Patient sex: M
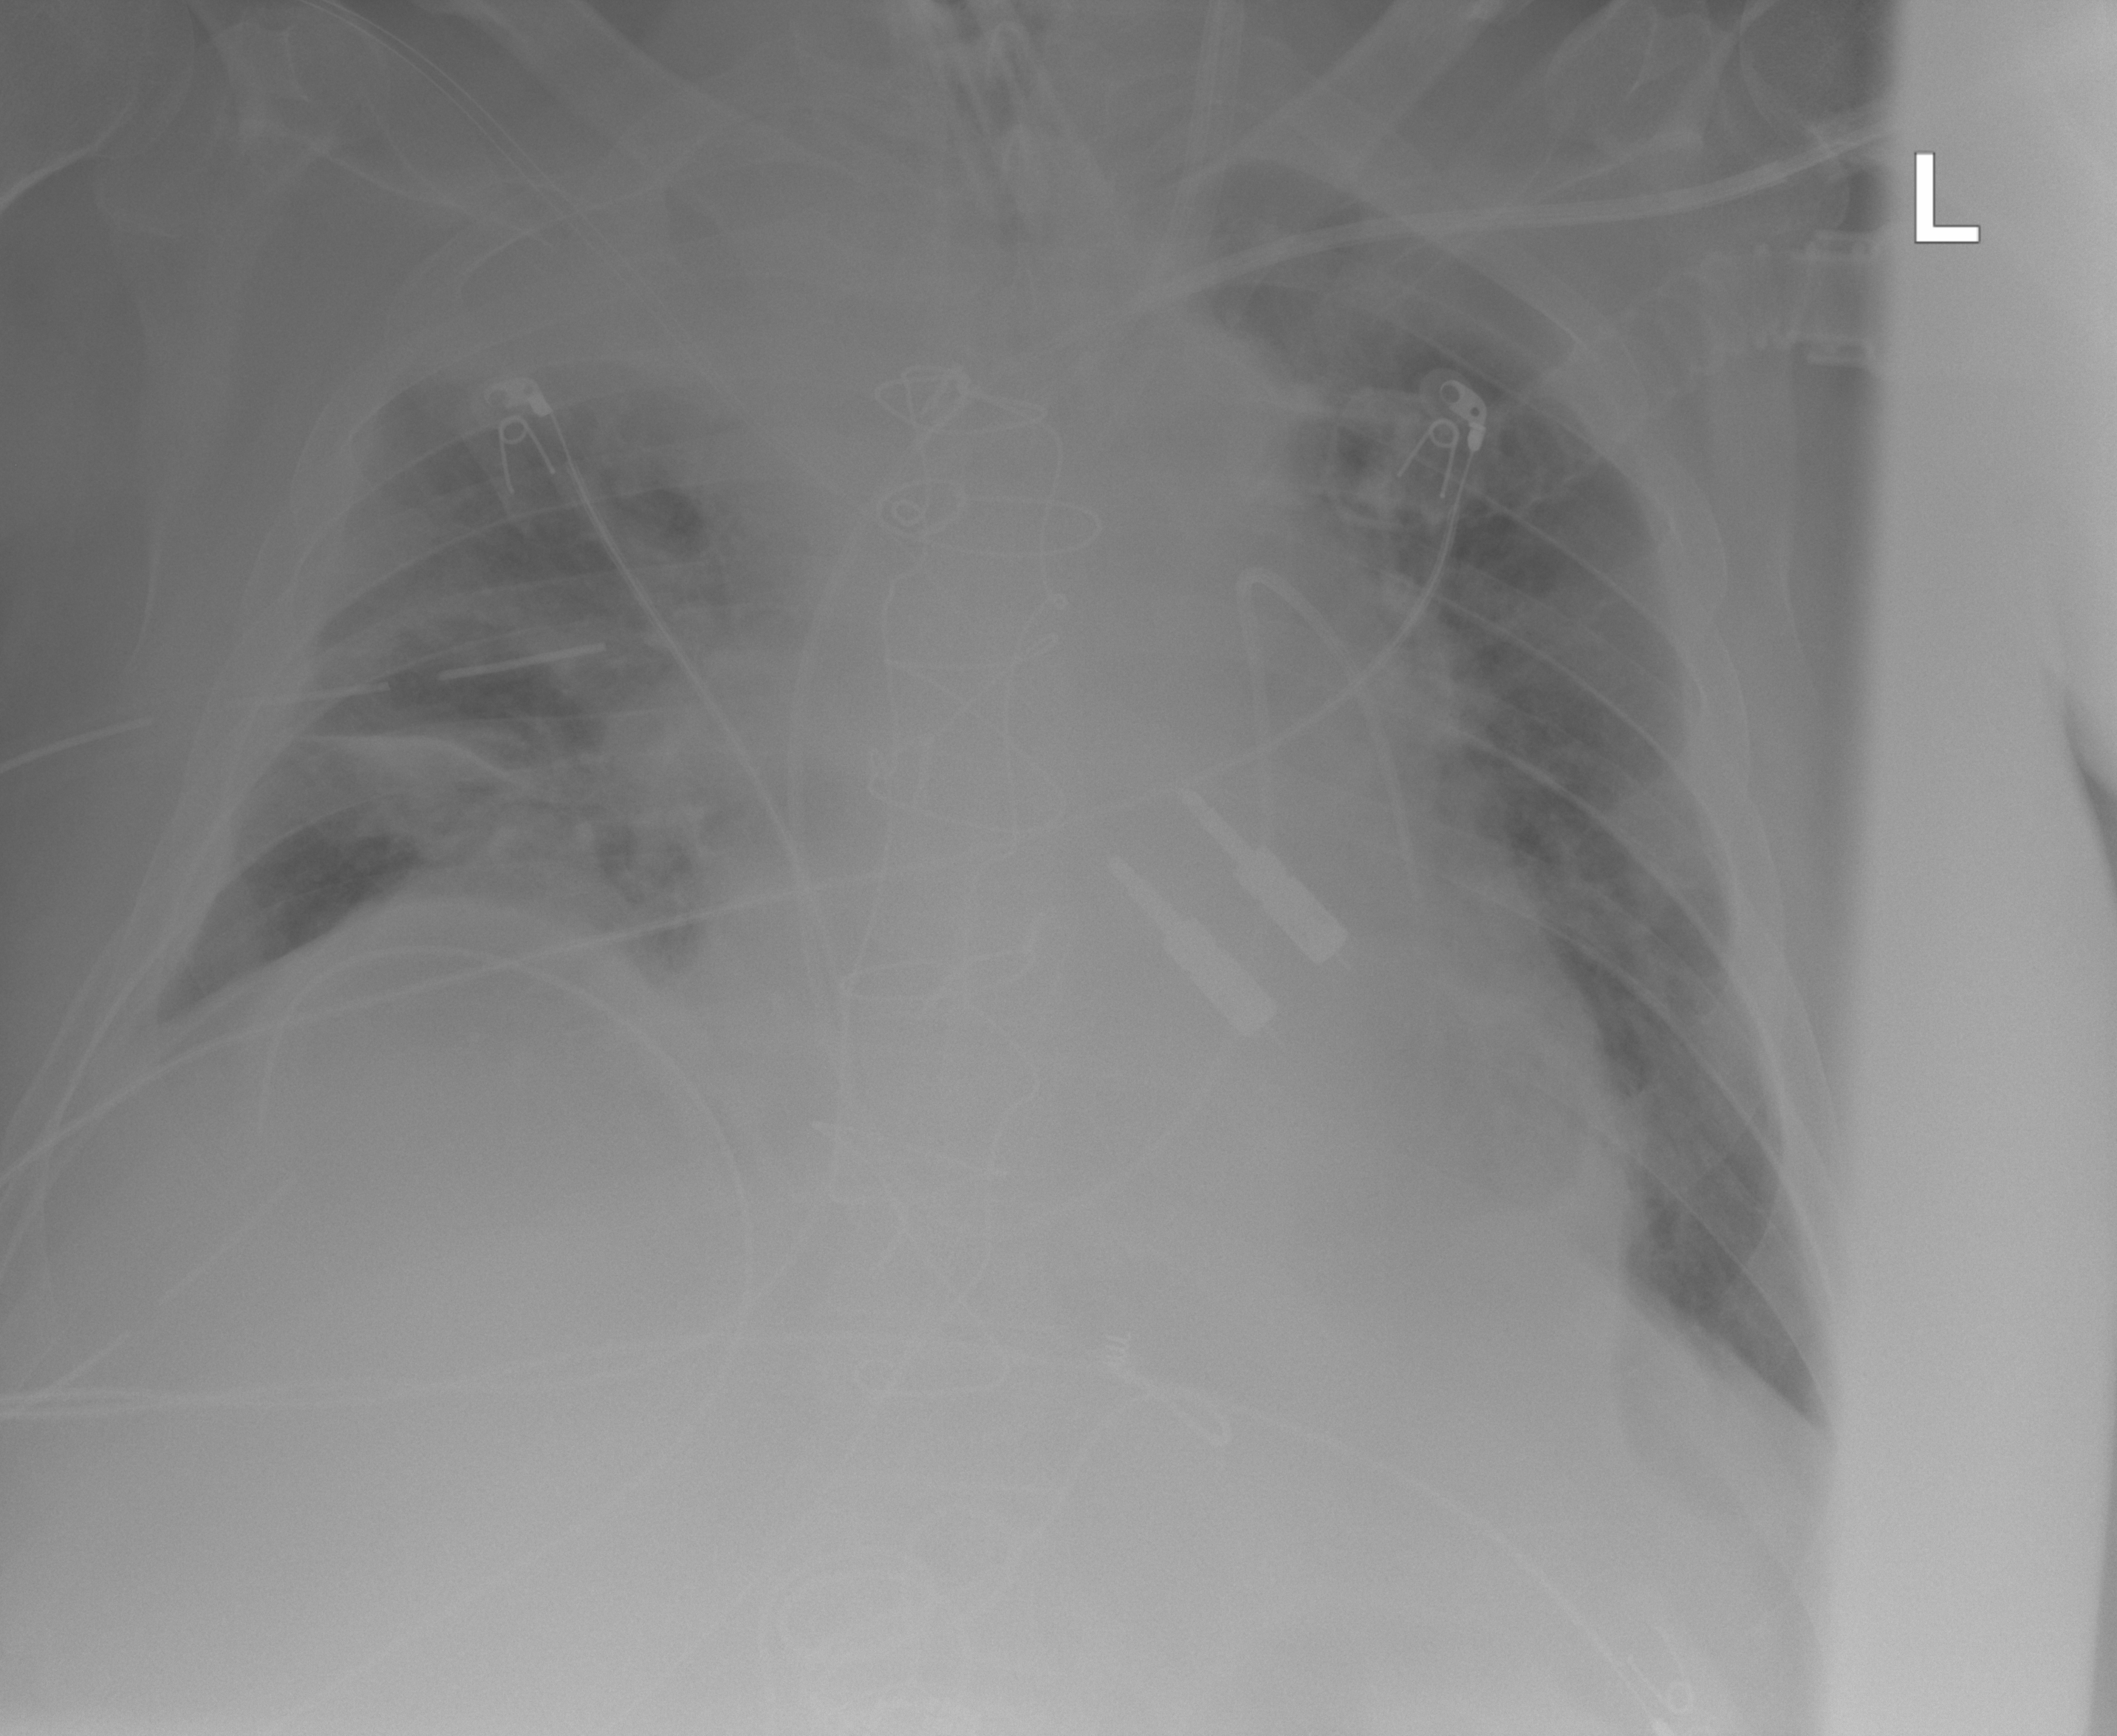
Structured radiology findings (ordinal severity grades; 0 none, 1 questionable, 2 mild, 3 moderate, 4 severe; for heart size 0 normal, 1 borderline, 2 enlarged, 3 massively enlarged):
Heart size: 2
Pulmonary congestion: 0
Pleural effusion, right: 2
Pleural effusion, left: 0
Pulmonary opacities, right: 2
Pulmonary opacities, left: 2
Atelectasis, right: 2
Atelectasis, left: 2